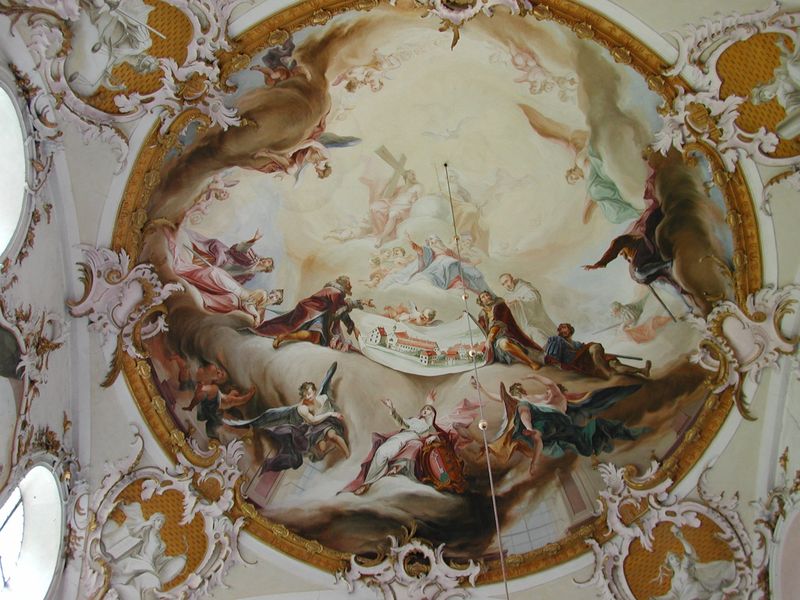
Titel: Deckenfresken
Künstler: Johann Georg Dieffenbrunner
Standort: Gutenzell, St. Kosmas und Damian (EU - D - BW)
Schlagwörter: gott, himmel, weiß, stadt, barock, kirche, gold, decke, engel, putte, relief, farben, kartusche, stuck, kloster, kreuz, himme, plan, deckengemälde, fresko, putten, maria, illusion, putti, basilika, stifter, tugenden, flies